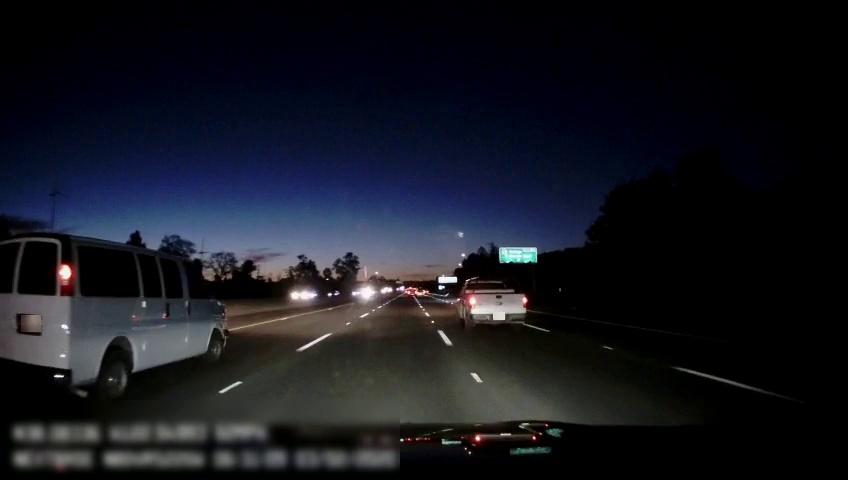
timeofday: Night
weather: Other
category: Drivable Space
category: Vehicles | Truck
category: Vehicles | Van
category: Vehicles | Car
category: Vehicles | Car
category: Lanes | Alternate Lane
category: Lanes | Alternate Lane
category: Lanes | Alternate Lane
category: Lanes | Alternate Lane
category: Lanes | Alternate Lane
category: Traffic | Signs
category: Traffic | Signs